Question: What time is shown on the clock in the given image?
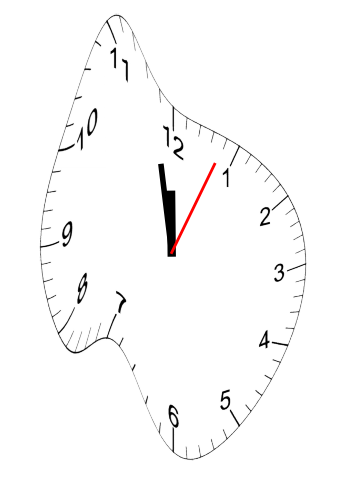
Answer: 11:58:04